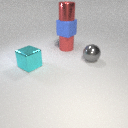
large red metal cylinder above large red rubber cylinder